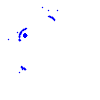
Particle: pion